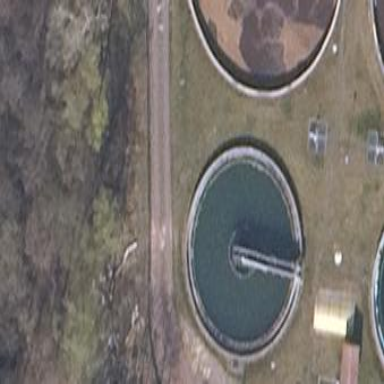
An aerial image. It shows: Body of wastewater.